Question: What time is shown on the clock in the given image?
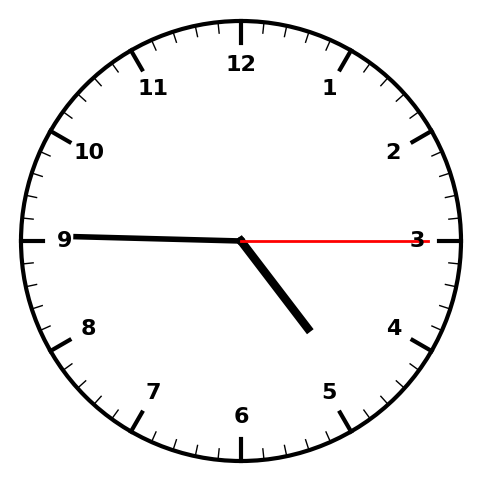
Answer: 04:45:15